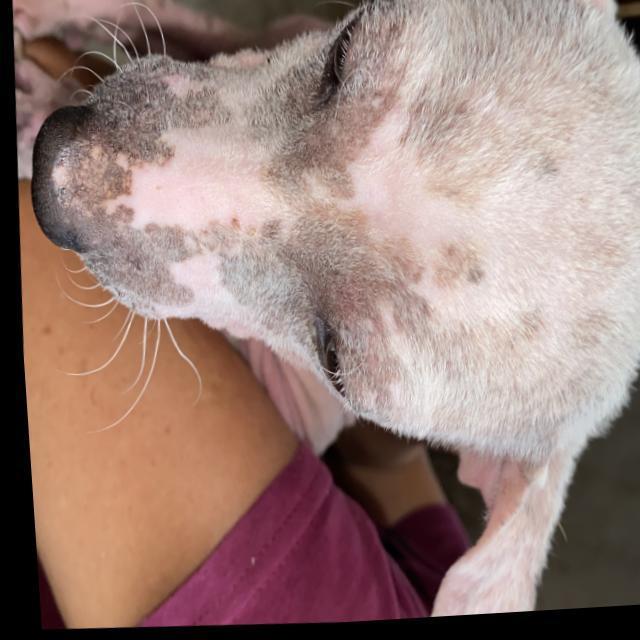
Canine demodicosis (Demodex mange) — caused by Demodex canis mites. Presents with alopecia, follicular papules, pustules, and comedones. Often localized on face and forelimbs.